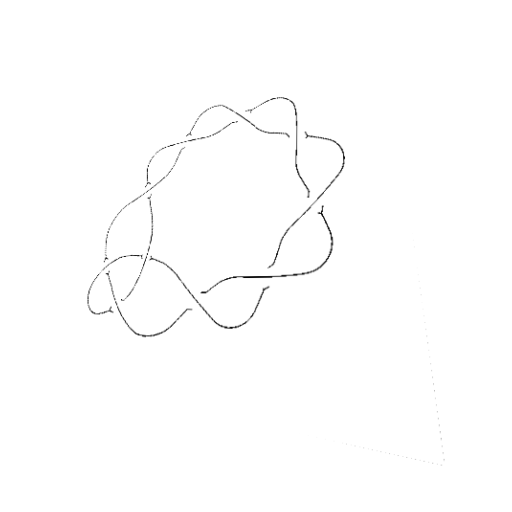
Crossing number: 10